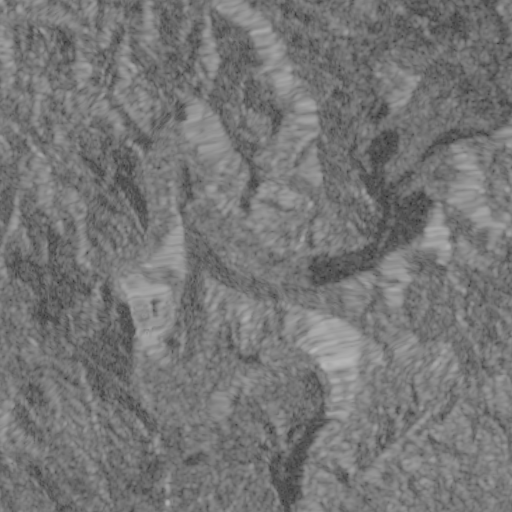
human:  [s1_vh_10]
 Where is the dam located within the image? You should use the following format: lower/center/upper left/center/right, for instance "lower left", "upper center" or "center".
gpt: The dam is located in the center of the image.
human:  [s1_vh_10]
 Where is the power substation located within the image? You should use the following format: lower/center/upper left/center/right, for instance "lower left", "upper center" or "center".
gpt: The power substation is located in the lower center of the image.
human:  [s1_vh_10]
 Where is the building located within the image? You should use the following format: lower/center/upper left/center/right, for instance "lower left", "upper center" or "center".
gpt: There is no building in the image.

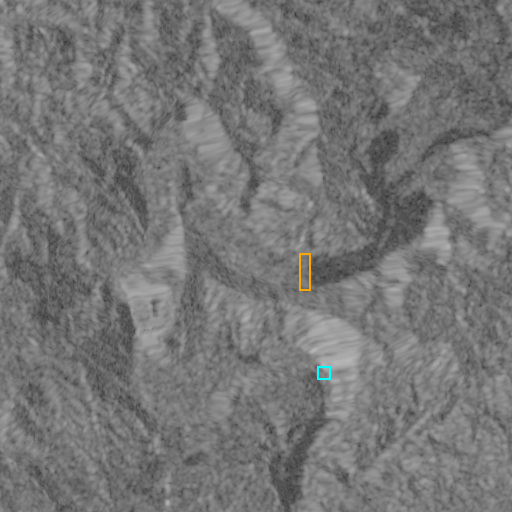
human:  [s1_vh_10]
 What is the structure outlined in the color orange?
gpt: The structure outlined in orange is a dam.
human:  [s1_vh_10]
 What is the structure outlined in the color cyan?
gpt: The structure outlined in cyan is a power substation.
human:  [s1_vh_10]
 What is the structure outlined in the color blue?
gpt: There is no blue outline.